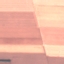
Label: AnnualCrop